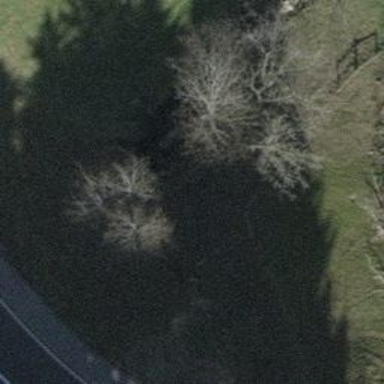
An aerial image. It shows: Culvert tunnel.